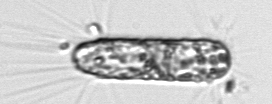
Label: Corethron_hystrix